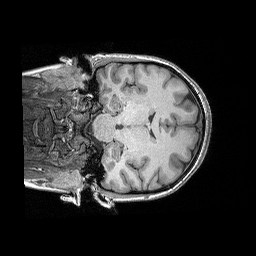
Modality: T1w
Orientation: coronal
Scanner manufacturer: siemens
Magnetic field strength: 3 T
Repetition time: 2.3 s
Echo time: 0.00298 s